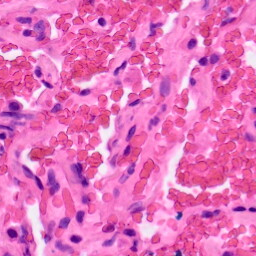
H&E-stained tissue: Lung